Question: Can it be done?
I would like to have a standard column chart with three series, one of these series to be made up of two as a stacked column like so:

I have attempted to implement it but I ended up with something very odd. The interpretation was interesting though.
I am almost certain the answer is no but if anyone out there knows how I could do it, that would be grand!
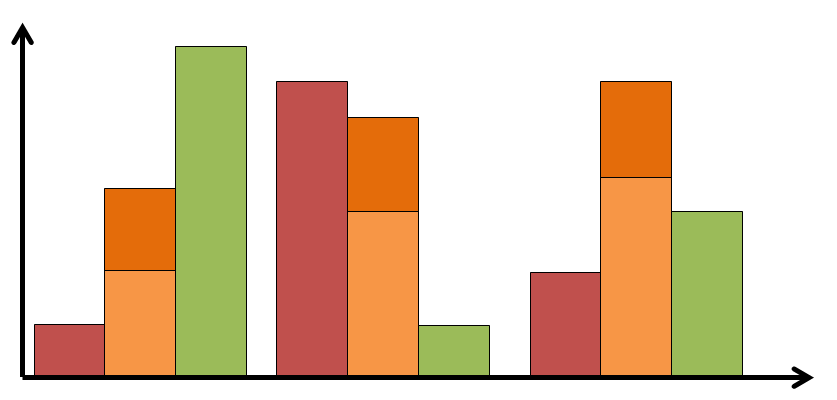
Answer: The obvious answer is to use the standard Silverlight StackedColumnSeries with the following dataset:
'''
Bottom Top
Red ## 0
Orange ## ##
Green ## 0
'''
This achieves the desired effect.